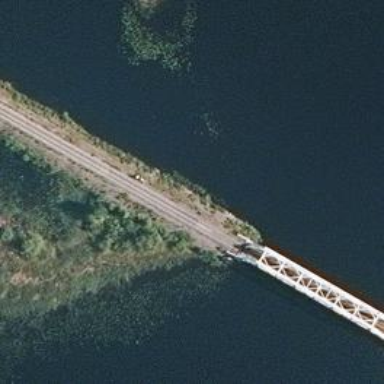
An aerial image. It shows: Continuous rail for railway.